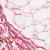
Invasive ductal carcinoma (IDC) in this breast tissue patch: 0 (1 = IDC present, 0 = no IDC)